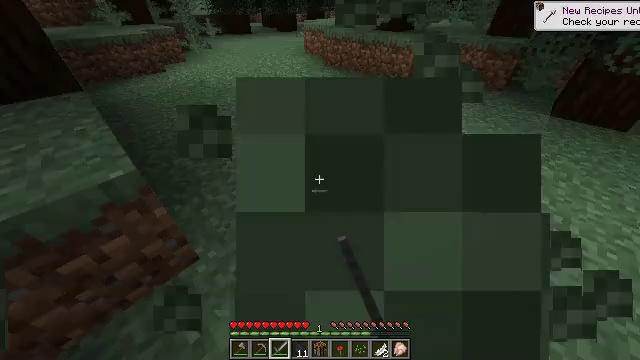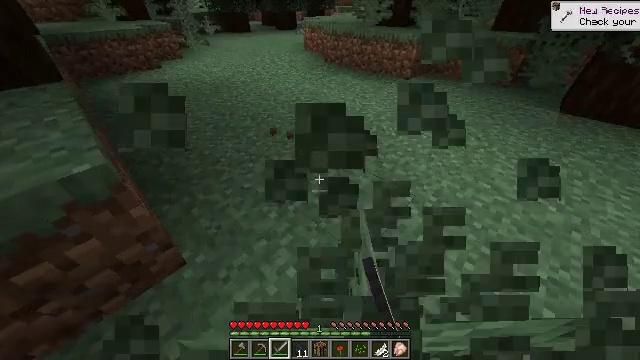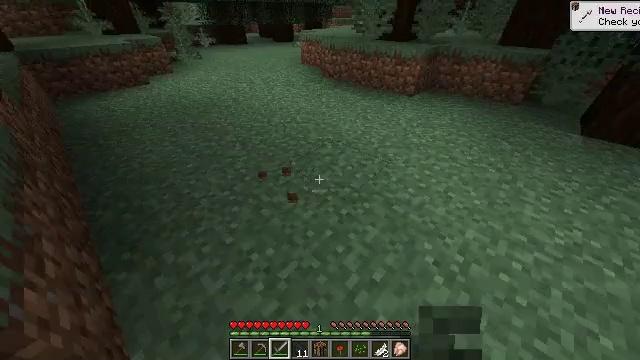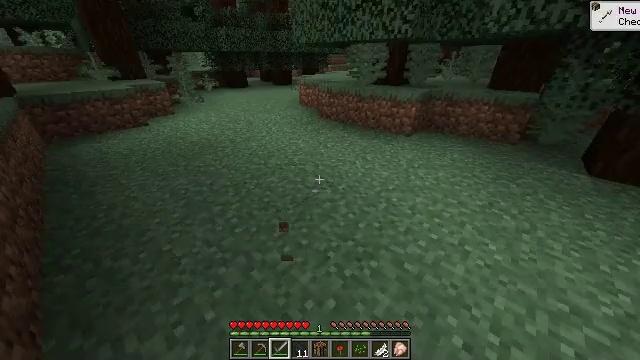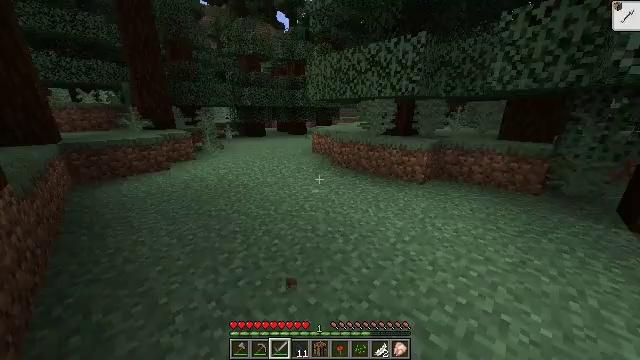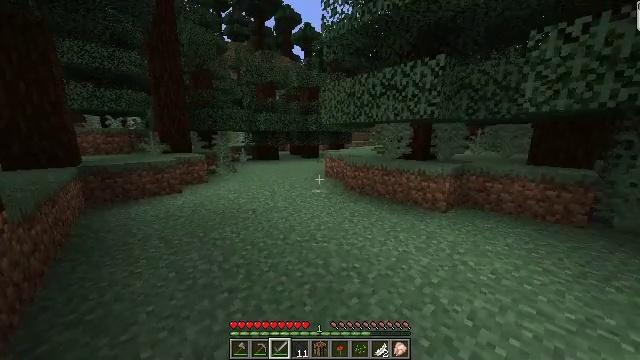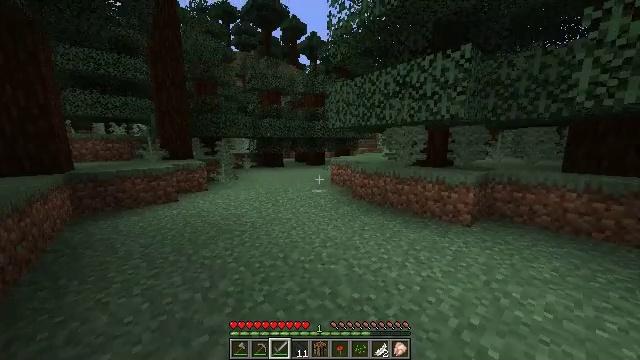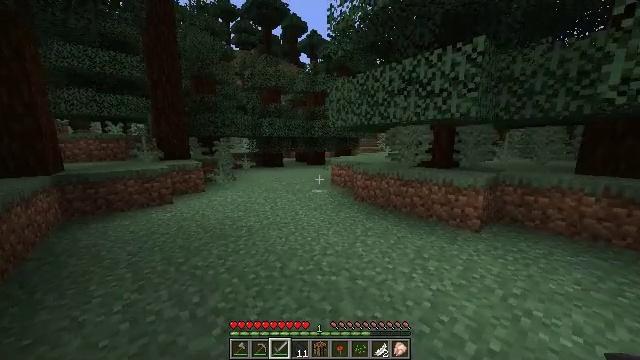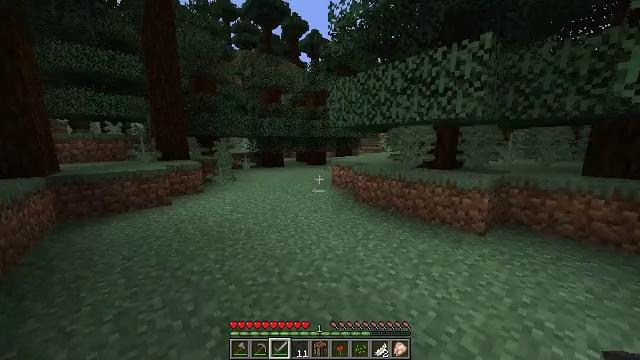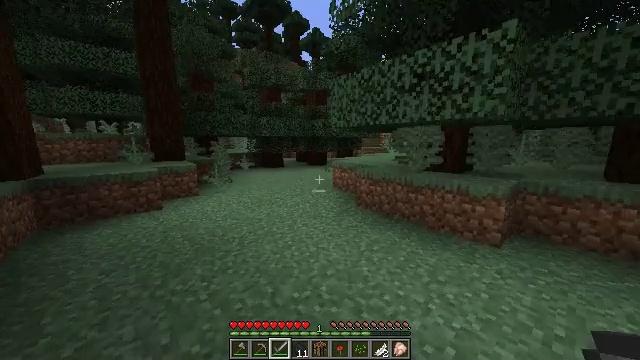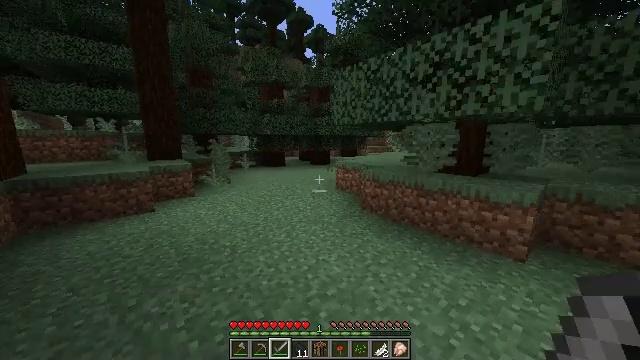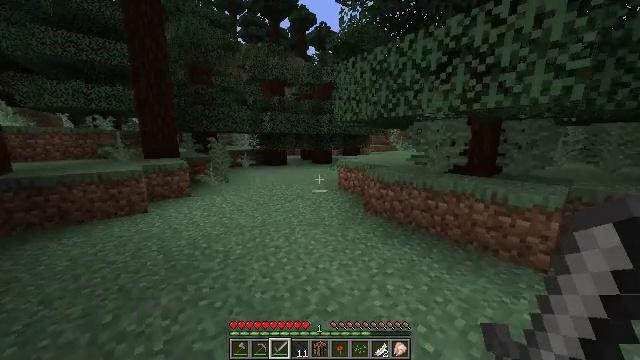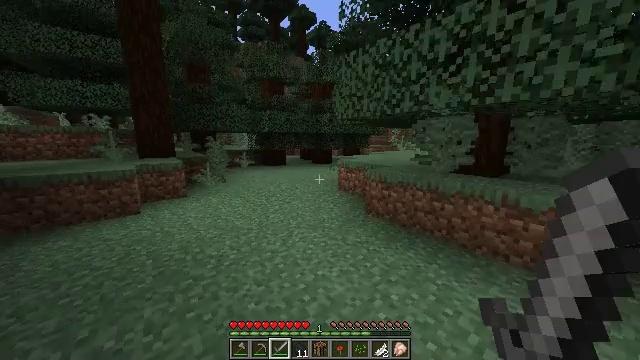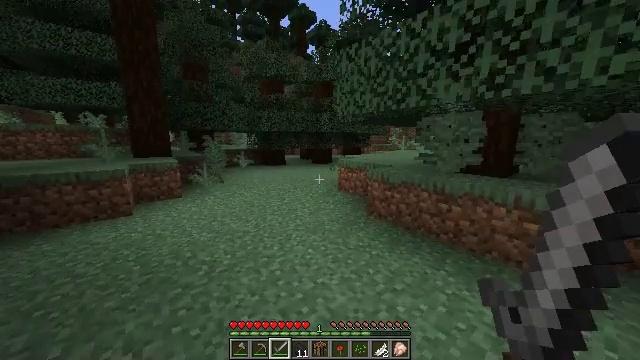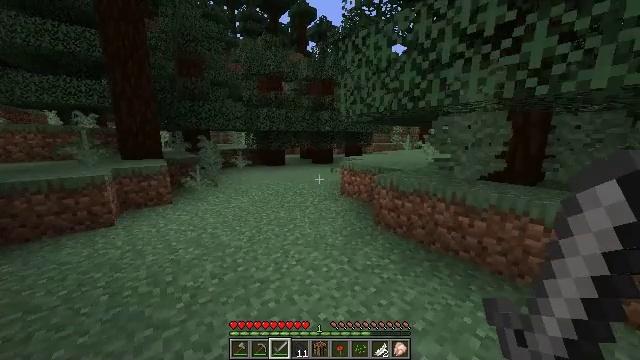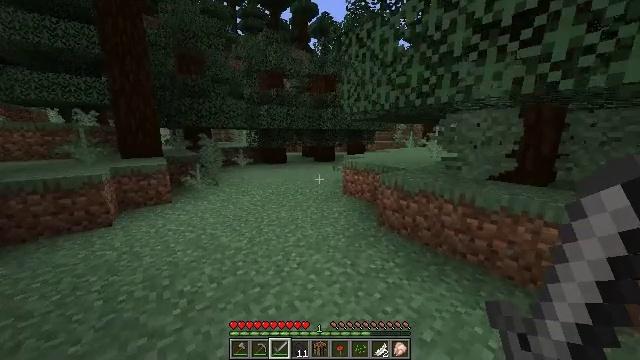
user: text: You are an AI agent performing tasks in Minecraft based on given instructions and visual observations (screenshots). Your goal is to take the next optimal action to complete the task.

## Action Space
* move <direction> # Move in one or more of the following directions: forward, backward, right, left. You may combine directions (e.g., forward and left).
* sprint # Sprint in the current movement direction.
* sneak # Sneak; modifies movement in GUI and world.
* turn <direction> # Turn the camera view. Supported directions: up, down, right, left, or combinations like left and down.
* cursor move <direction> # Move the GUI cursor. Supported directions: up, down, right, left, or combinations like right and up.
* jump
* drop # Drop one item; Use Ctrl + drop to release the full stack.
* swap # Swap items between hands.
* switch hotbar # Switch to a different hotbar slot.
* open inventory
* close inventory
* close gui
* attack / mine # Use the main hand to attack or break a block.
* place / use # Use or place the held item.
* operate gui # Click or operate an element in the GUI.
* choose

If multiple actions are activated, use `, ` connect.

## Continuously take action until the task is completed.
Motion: motion action
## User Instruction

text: Collect fern using your hands.
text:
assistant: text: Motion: move forward
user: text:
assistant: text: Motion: move forward, turn up
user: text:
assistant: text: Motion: move forward, turn up
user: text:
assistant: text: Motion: move forward, turn left and up
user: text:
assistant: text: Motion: move forward, turn left and up
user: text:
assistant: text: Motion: move forward, turn left and up
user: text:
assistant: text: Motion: move forward
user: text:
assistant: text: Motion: move forward
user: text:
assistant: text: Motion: move forward
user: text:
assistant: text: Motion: move forward
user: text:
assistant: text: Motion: move forward
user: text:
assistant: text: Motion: move forward
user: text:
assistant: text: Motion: move forward
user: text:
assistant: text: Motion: move forward
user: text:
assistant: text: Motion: move forward
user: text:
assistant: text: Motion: move forward
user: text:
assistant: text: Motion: move forward
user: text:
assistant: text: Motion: move forward
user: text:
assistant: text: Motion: move forward
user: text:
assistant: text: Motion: move forward
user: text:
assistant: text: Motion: move forward
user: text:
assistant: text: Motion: move forward
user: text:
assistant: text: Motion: move forward
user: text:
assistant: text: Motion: move forward, turn right
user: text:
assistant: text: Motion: move forward, turn right
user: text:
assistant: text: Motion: move forward
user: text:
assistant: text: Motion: move forward
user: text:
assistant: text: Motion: move forward, turn right
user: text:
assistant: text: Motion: move forward, turn right
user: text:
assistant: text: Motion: move forward, turn right